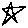
Label: star